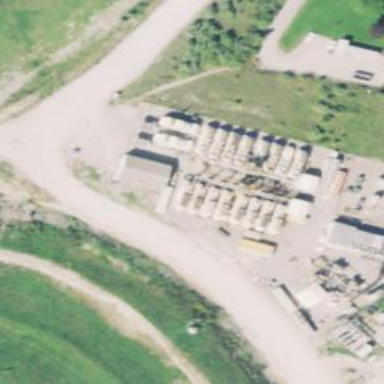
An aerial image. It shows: Generator for power supply.